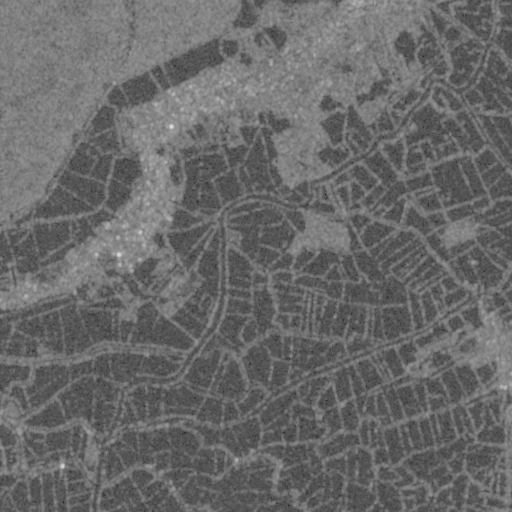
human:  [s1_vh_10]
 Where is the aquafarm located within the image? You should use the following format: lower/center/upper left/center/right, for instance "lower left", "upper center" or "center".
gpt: The aquafarm is located in the upper right of the image.
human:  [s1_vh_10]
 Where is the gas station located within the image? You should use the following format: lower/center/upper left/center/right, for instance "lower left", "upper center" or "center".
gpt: The gas station is located in the upper left of the image.
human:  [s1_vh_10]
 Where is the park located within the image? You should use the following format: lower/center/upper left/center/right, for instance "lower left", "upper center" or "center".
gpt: The park is located in the upper left of the image.
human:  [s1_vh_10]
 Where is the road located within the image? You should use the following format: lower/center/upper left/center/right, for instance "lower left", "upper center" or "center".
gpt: There is no road in the image.

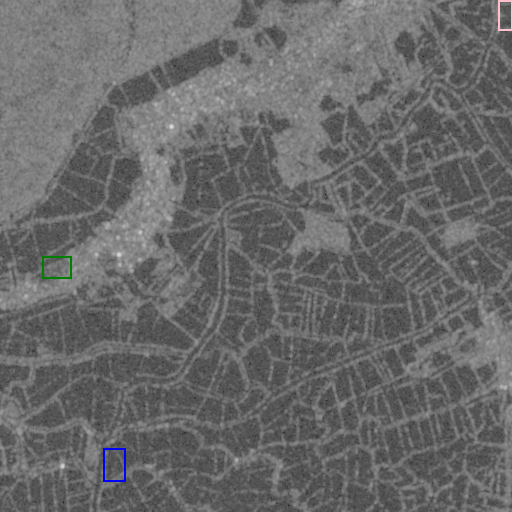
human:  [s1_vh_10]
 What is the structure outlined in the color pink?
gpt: The structure outlined in pink is an aquafarm.
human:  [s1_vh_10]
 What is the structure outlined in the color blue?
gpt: The structure outlined in blue is a crop field.
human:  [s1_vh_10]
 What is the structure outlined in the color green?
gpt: The structure outlined in green is a park.
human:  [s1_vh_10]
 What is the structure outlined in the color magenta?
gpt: There is no magenta outline.